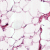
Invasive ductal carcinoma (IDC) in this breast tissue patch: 0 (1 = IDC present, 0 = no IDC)